Question: I'm not sure I set this up correctly: you can navigate between calculator view controller to settings view controller and back using the nav bar, however...upon setting either the picker or the segmented control, the data isn't passed back to the calculator view controller via the code below. I think this is because I don't have a corresponding segue on my storyboard pointing back to the calculator view controller. I would do that, but why doesn't the back button show on the story board on settings view controller? If it did I could just control drag back to calculator view controller? I must be missing something?
Also I don't just want the picker/segmented control data to be used once, i.e. I don't want to reset when the user goes back to settings viewcontroller, I want these choices saved as long as the app is open. How do I do that?
The only other existing answers I could find were in Objective C
code:
'''
class settingsViewController: UIViewController, UIPickerViewDataSource, UIPickerViewDelegate {
let titleData = TitleData()
var selectedCounty = String?("Allegany")
var priceMax = Float(<PHONE>)
var priceMin = Float(0)
var payoffMax = Float(<PHONE>)
var payoffMin = Float(0)
@IBOutlet weak var countyPicker: UIPickerView!
@IBOutlet weak var segmentedControl: UISegmentedControl!
override func viewDidLoad() {
super.viewDidLoad()
countyPicker.delegate = self
countyPicker.dataSource = self
}
@IBAction func indexChanged(sender: UISegmentedControl) {
switch segmentedControl.selectedSegmentIndex
{
case 0:
priceMax = 500000.0
priceMin = 0.0
case 1:
priceMax = <PHONE>.0
priceMin = 500000.0
case 2:
priceMax = <PHONE>.0
priceMin = <PHONE>.0
case 3:
priceMax = <PHONE>.0
priceMin = <PHONE>.0
default:
break
}
}
func numberOfComponentsInPickerView(pickerView: UIPickerView) -> Int {
return 1
}
func pickerView(pickerView: UIPickerView, numberOfRowsInComponent component: Int) -> Int {
return titleData.mdCounties.count
}
func pickerView(pickerView: UIPickerView, didSelectRow row: Int, inComponent component: Int) {
selectedCounty = titleData.mdCounties[row].name
}
func pickerView(pickerView: UIPickerView, titleForRow row: Int, forComponent component: Int) -> String! {
return titleData.mdCounties[row].name!
}
override func prepareForSegue(segue: UIStoryboardSegue, sender: AnyObject?) {
var destViewController: FirstViewController = segue.destinationViewController as! FirstViewController
destViewController.selectedCounty = selectedCounty
destViewController.newPriceMax = priceMax
destViewController.newPriceMin = priceMin
destViewController.newPayoffMax = payoffMax
destViewController.newPayoffMin = payoffMin
}
'''
}

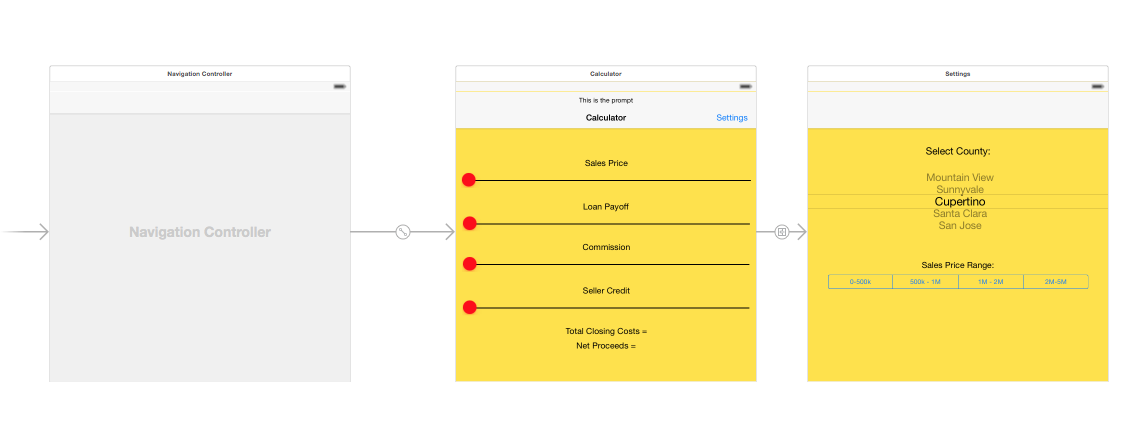
Answer: This is a FAQ on stack overflow. It can be generalized as "how do I pass data between ViewControllers." It isn't specific to Swift. The techniques are identical in Objective-C and swift. The only thing that changes is the language you use to implement it.
The most global, flexible way to do this is to create a data container singleton that holds your app state. Set up your singleton to save app state to a file (user defaults, or to a file in your app's documents directory.
Any time you want to save app data, save it to the singleton. Any time you want to read app data, read it from the singleton.
If you have a more specific case where you want to pass data between one view controller and another one that you segue to, you can pass a data object to the destination view controller in prepareForSegue. Then you can change the data object in the second view controller, and when you return from the segue, the data will be changed in the data object.